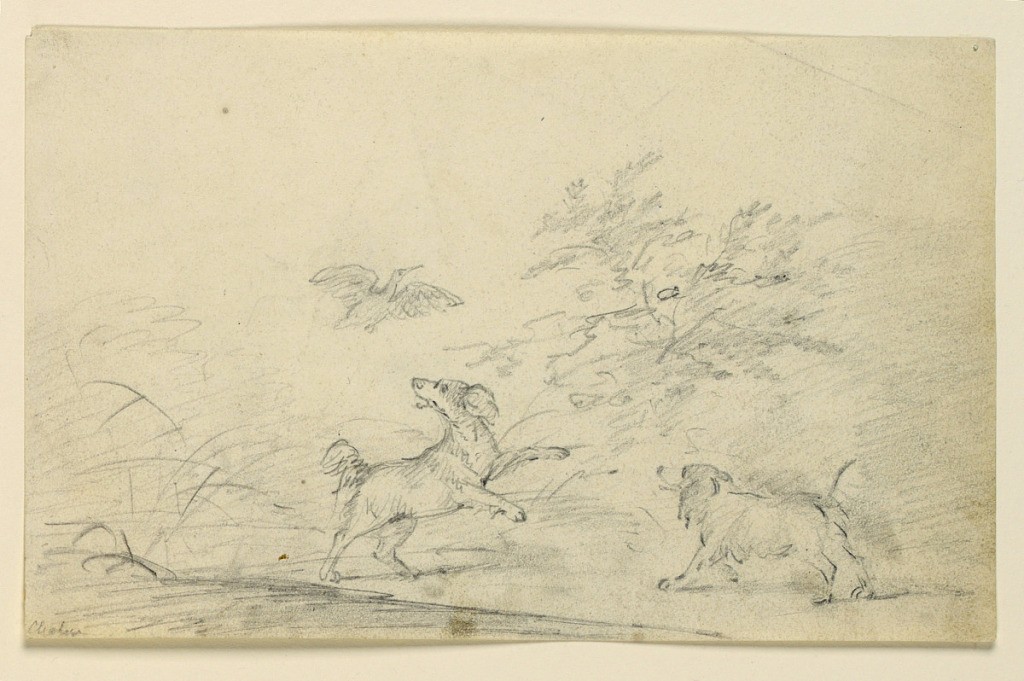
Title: Study of Two Spaniels Chasing a Bird
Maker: Henry Bernard Chalon, English, 1770 - 1849
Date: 1810–1830
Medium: Graphite on paper
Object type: Drawing
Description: One is shown at right, standing, the other in the center running. Bushes are in the background. On verso: a few letters and figures, and the monogram "18 / FPJ".